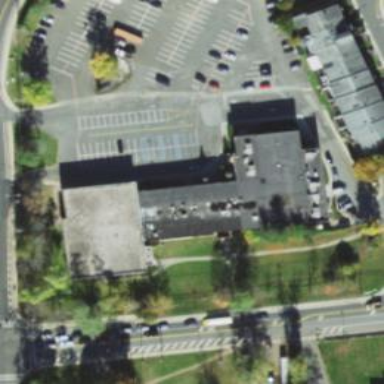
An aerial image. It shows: School.